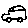
Label: car